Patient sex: M
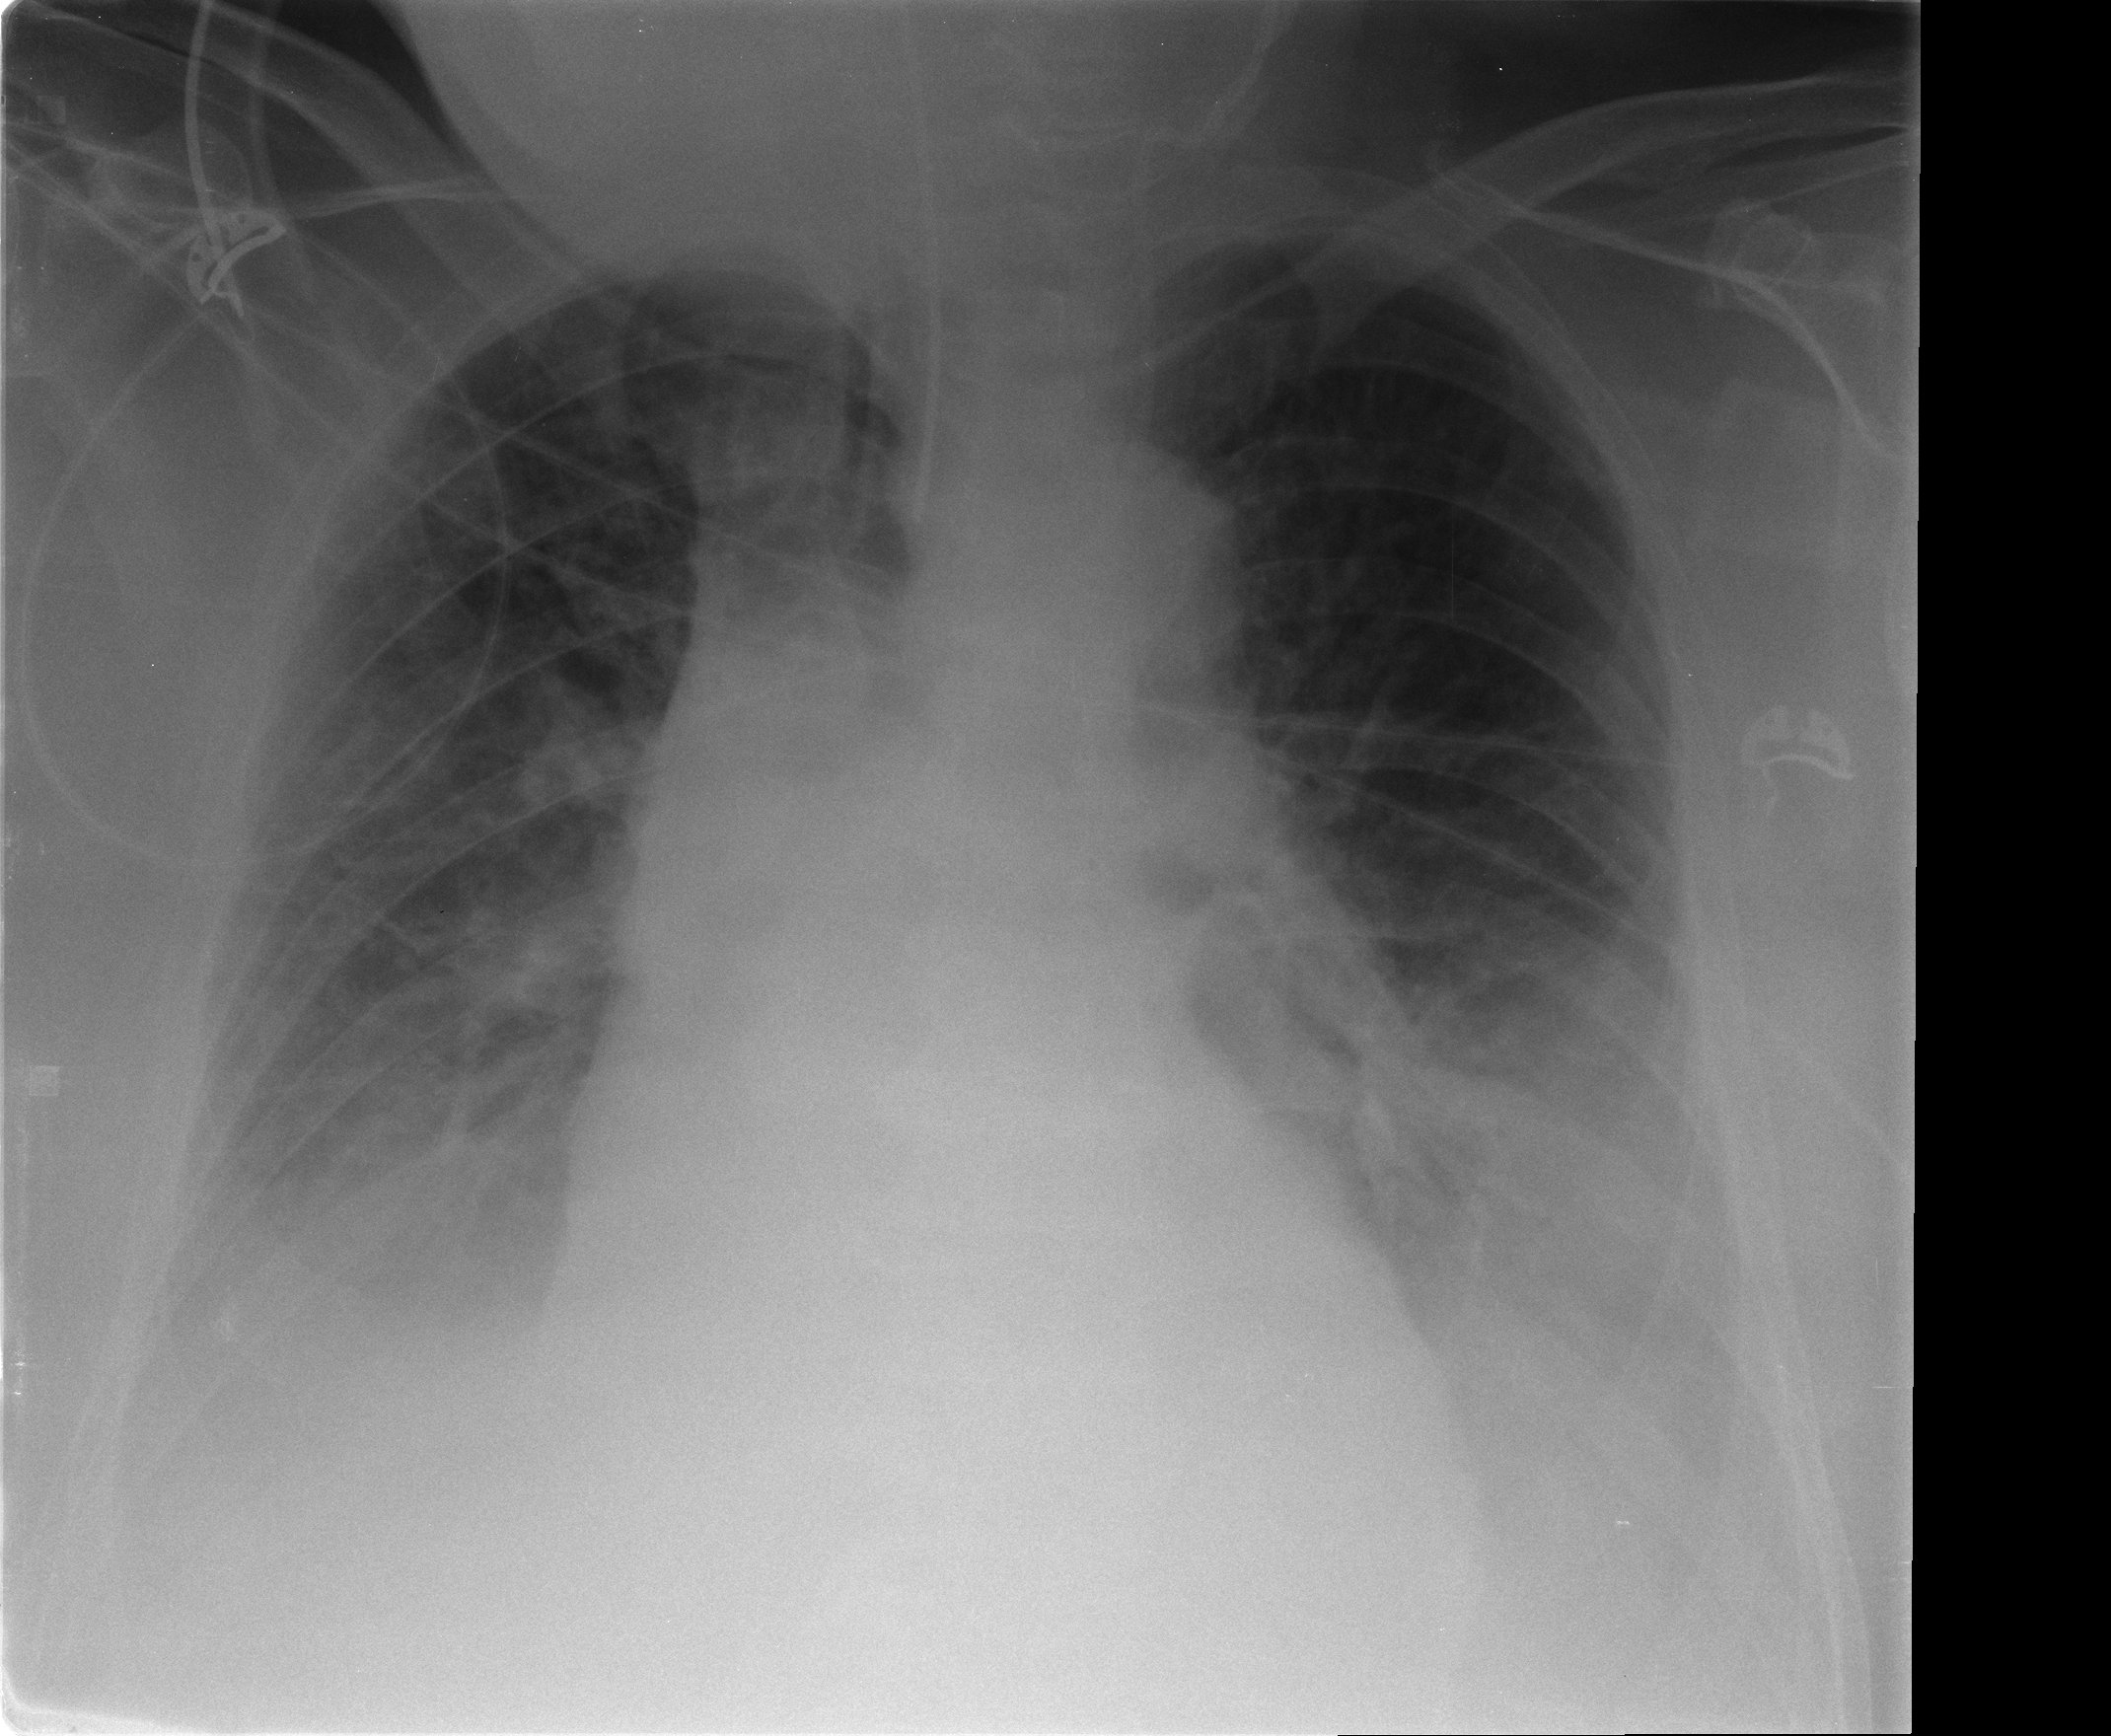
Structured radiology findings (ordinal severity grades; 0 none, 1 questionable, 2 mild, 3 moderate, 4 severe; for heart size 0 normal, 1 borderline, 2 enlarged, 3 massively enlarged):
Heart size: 1
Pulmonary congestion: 2
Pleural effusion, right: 2
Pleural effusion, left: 3
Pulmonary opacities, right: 0
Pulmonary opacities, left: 0
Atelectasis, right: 2
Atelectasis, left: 2